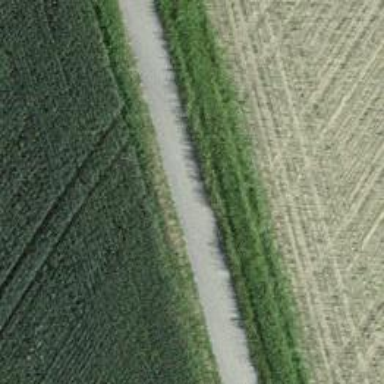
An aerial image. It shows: Asphalt track of grade1 for agricultural vehicles.